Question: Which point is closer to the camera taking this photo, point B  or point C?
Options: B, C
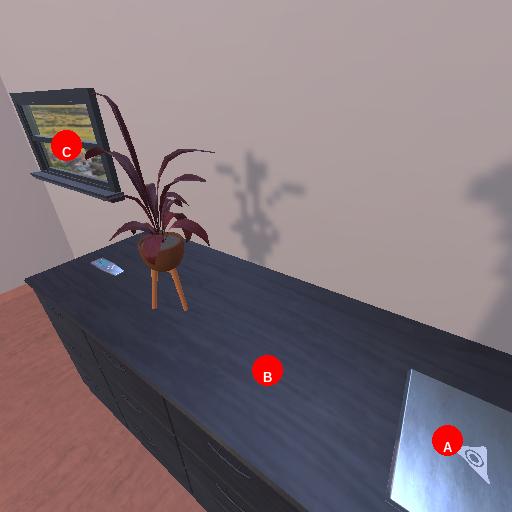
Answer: B